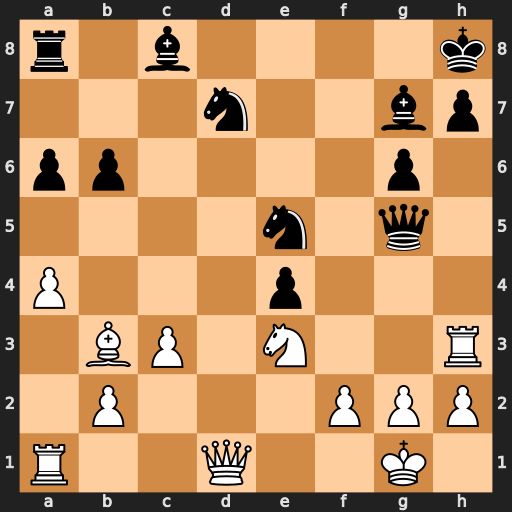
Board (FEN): r1b4k/3n2bp/pp4p1/4n1q1/P3p3/1BP1N2R/1P3PPP/R2Q2K1
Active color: w
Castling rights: -
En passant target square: -
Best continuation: Qd5 Bb7 Qxb7